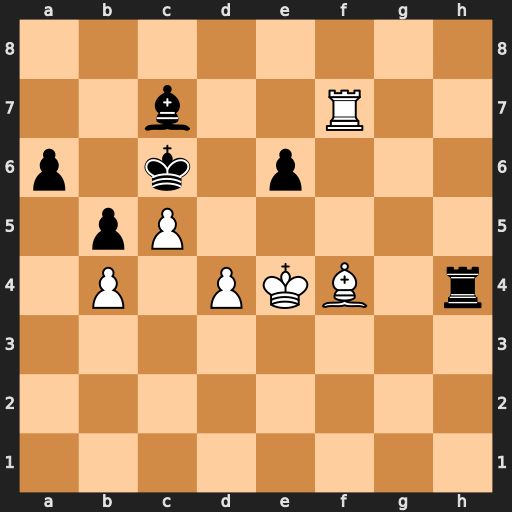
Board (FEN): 8/2b2R2/p1k1p3/1pP5/1P1PKB1r/8/8/8
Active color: w
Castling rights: -
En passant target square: -
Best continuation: Rxc7#